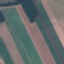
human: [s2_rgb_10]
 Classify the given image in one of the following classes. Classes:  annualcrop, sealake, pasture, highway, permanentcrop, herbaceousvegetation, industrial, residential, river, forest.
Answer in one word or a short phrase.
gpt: AnnualCrop